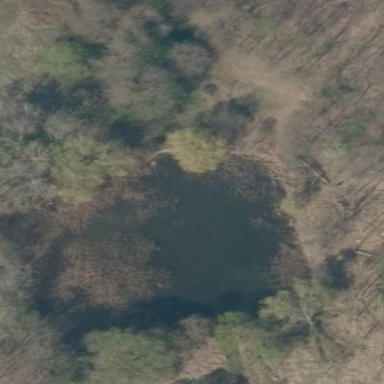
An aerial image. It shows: Pond surrounded by natural water.